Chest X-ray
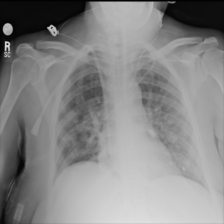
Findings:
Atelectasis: negative
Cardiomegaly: negative
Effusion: negative
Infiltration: negative
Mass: negative
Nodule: negative
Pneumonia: negative
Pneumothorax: negative
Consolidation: negative
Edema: negative
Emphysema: negative
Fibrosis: negative
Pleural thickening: negative
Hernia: negative